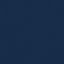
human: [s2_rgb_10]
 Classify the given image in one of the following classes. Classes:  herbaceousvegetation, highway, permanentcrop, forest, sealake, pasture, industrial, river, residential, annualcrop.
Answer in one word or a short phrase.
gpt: SeaLake